Question: I have a 'UITableView' with 1 section and for the section header, I would like to keep everything about the header the same but simply add a button on the right side. I cannot put the button in the navigation controller because the two available spots to put such a button are already occupied by other buttons.
Here you can see the result of what I tried to do. Now all I want to do is put an add button on the right side of the header, but what I have tried didn't work. I also tried some other solutions on StackOverflow, but they did not accomplish quite what I wanted to do. Additionally, if there is a better way of creating an add button, please let me know. I tried using a 'UIBarButtonItem' but I couldn't figure out how to add its view to an actual view. Thanks!

This is what I have so far in my delegate:
'''
- (UIView *)tableView:(UITableView *)tableView viewForHeaderInSection:(NSInteger)section
{
UIButton *addButton = [[UIButton alloc] init]; //I also tried setting a frame for the
button, but that did not seem to work, so I figured I would just leave it blank for posting
the question.
addButton.titleLabel.text = @"+";
addButton.backgroundColor = [UIColor redColor];
[self.tableView.tableHeaderView insertSubview:addButton atIndex:0];
//I feel like this is a bad idea
return self.tableView.tableHeaderView;
}
- (CGFloat) tableView:(UITableView *)tableView heightForHeaderInSection:(NSInteger)section
{
return 50;
}
'''
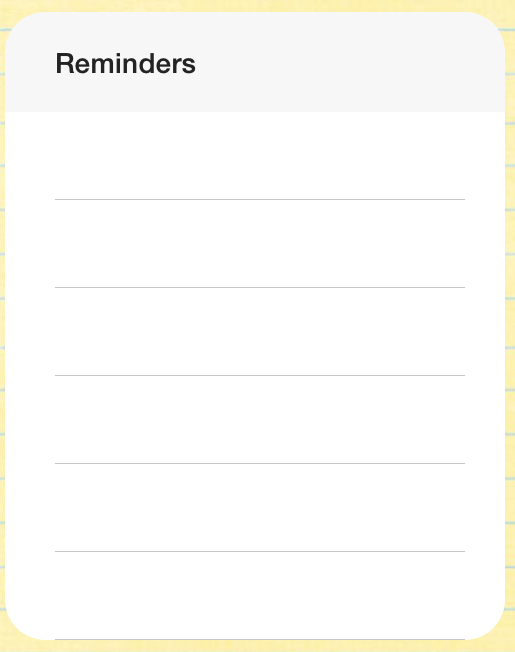
Answer: The problem is that your 'self.tableView.tableHeaderView' is 'nil' at this point in time, therefore you can't use it. So what you need to do is, create a UIView, add title, and button to it, style them, and return it.
This should add a title and button to your section header, you still need to style the title with correct font and size but will give you an idea.
'''
- (UIView *)tableView:(UITableView *)tableView viewForHeaderInSection:(NSInteger)section {
CGRect frame = tableView.frame;
UIButton *addButton = [[UIButton alloc] initWithFrame:CGRectMake(frame.size.width-60, 10, 50, 30)];
[addButton setTitle:@"+" forState:UIControlStateNormal];
addButton.backgroundColor = [UIColor redColor];
UILabel *title = [[UILabel alloc] initWithFrame:CGRectMake(10, 10, 100, 30)];
title.text = @"Reminders";
UIView *headerView = [[UIView alloc] initWithFrame:CGRectMake(0, 0, frame.size.width, frame.size.height)];
[headerView addSubview:title];
[headerView addSubview:addButton];
return headerView;
}
'''